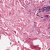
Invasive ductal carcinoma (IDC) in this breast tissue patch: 0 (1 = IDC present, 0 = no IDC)